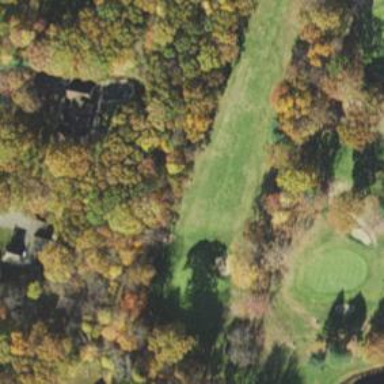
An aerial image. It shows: Grassy area designated as golf fairway.